Question: I am an Apple iPhone user. I have never owned an Android of any type so I am used to the button I have to tap on the screen to go back a screen instead of the physical "back button" that Android has. An iPhone developer has to code the back button in for the user to operate the game but an Android developer does not necessarily have to code a back button and can just rely on the physical button on the phone.
My question is if it is okay for me not to code a button for my Android app and just let the user use the hardware back button on their phone? If there is no back button to tap, will an Android user instinctively know to hit the physical back button to jump back a screen? I don't really know this answer since I have never owned an Android and always rely on the iPhone coded in buttons.
The picture below is me coding in the back button instead of relying on the physical button on the phone. I am wanting to back out the back button from my code.

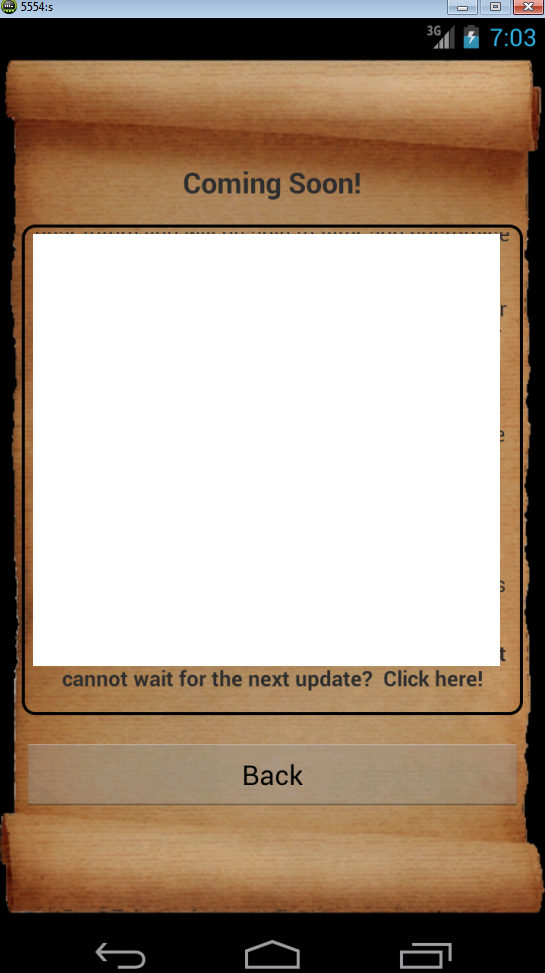
Answer: You shouldn't code a back button on your app. See the pure android <URL> here for more info on android apps look and feel.